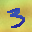
Label: 3